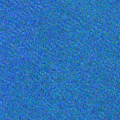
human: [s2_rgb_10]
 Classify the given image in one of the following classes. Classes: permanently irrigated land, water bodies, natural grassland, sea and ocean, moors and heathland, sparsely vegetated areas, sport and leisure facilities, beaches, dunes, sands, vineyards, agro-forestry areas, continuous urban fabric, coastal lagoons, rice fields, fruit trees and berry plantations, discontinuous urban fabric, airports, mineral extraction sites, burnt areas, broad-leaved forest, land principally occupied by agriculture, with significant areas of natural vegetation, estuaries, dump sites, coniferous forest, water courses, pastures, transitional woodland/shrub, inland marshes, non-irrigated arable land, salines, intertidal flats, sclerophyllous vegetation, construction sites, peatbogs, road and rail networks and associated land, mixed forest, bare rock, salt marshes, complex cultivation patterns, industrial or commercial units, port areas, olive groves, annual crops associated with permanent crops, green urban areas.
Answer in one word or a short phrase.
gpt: sea and ocean